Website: macys
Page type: account-selection
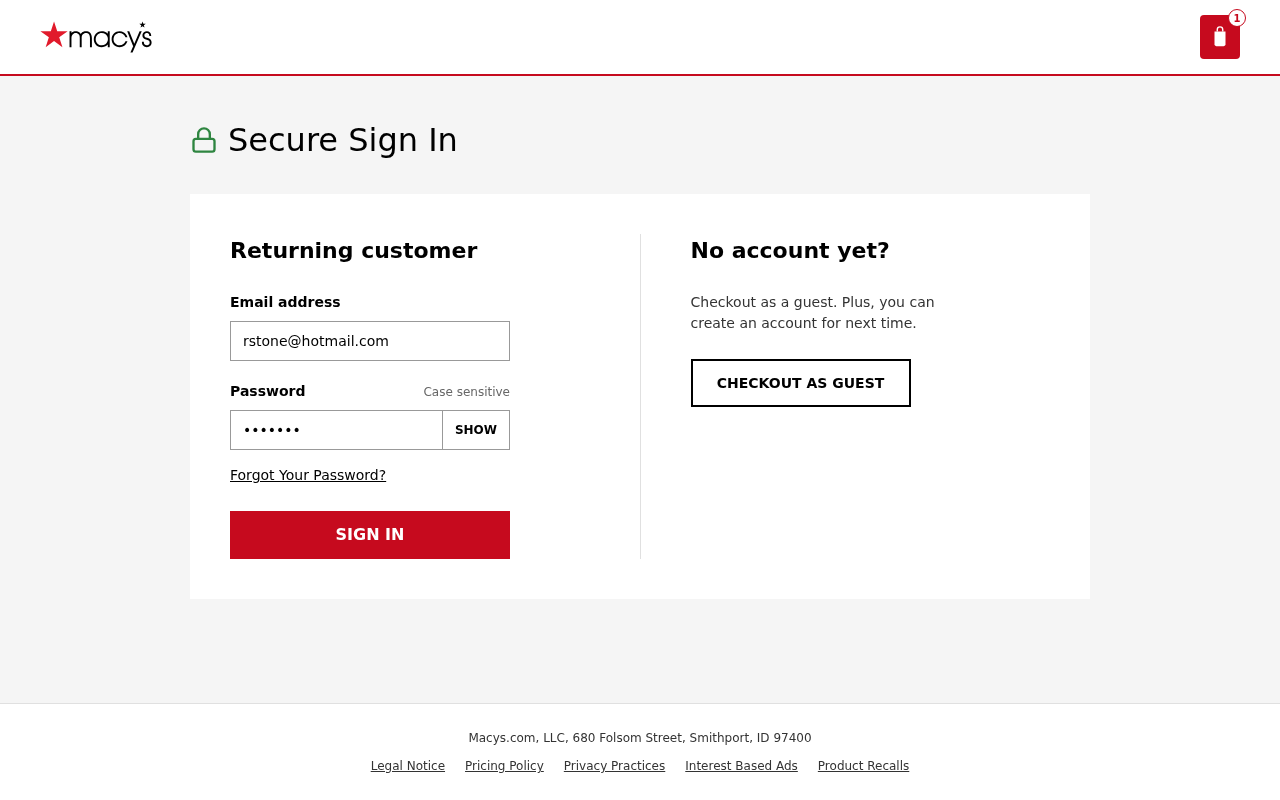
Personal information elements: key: PII_EMAIL
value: rstone@hotmail.com
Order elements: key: ORDER_NUM_ITEMS
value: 1